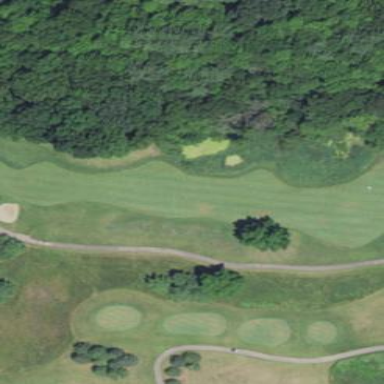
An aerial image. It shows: Grassy area designated as golf fairway.